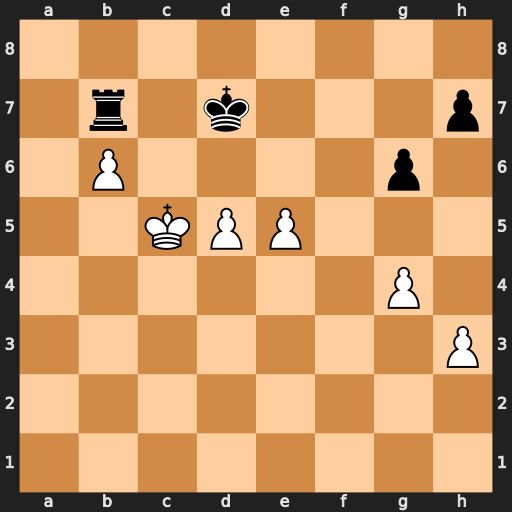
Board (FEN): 8/1r1k3p/1P4p1/2KPP3/6P1/7P/8/8
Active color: w
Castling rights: -
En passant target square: -
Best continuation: e6+ Ke7 Kc6